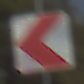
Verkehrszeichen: RichtungstafelnInKurvenKleinRechts
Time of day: MorningAfternoon
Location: Outdoor (Nature)
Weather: PartlyCloudy
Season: NotSpecified
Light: Natural